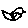
Label: bird